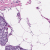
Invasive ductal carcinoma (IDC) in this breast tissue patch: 0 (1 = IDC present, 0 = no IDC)